Interaction volume radius: 5 \u00c5
Interaction volume height: 35 \u00c5
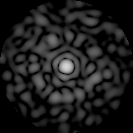
Disorder parameter: 0.8633